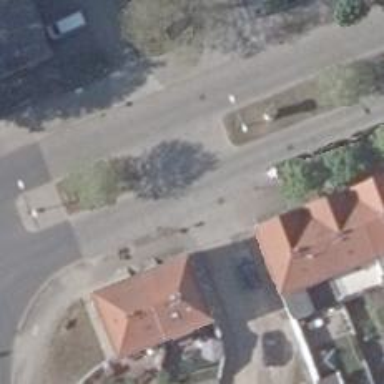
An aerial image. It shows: Tertiary road with sett sidewalk on the right.